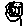
Label: car